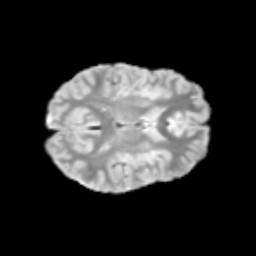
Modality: T2w
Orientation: axial
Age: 9
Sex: female
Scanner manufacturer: siemens
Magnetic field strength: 3 T
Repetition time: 3.8 s
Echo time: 0.07 s